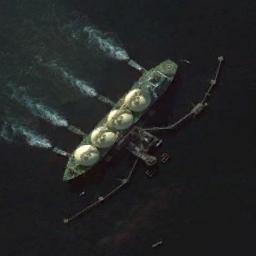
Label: ship